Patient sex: F
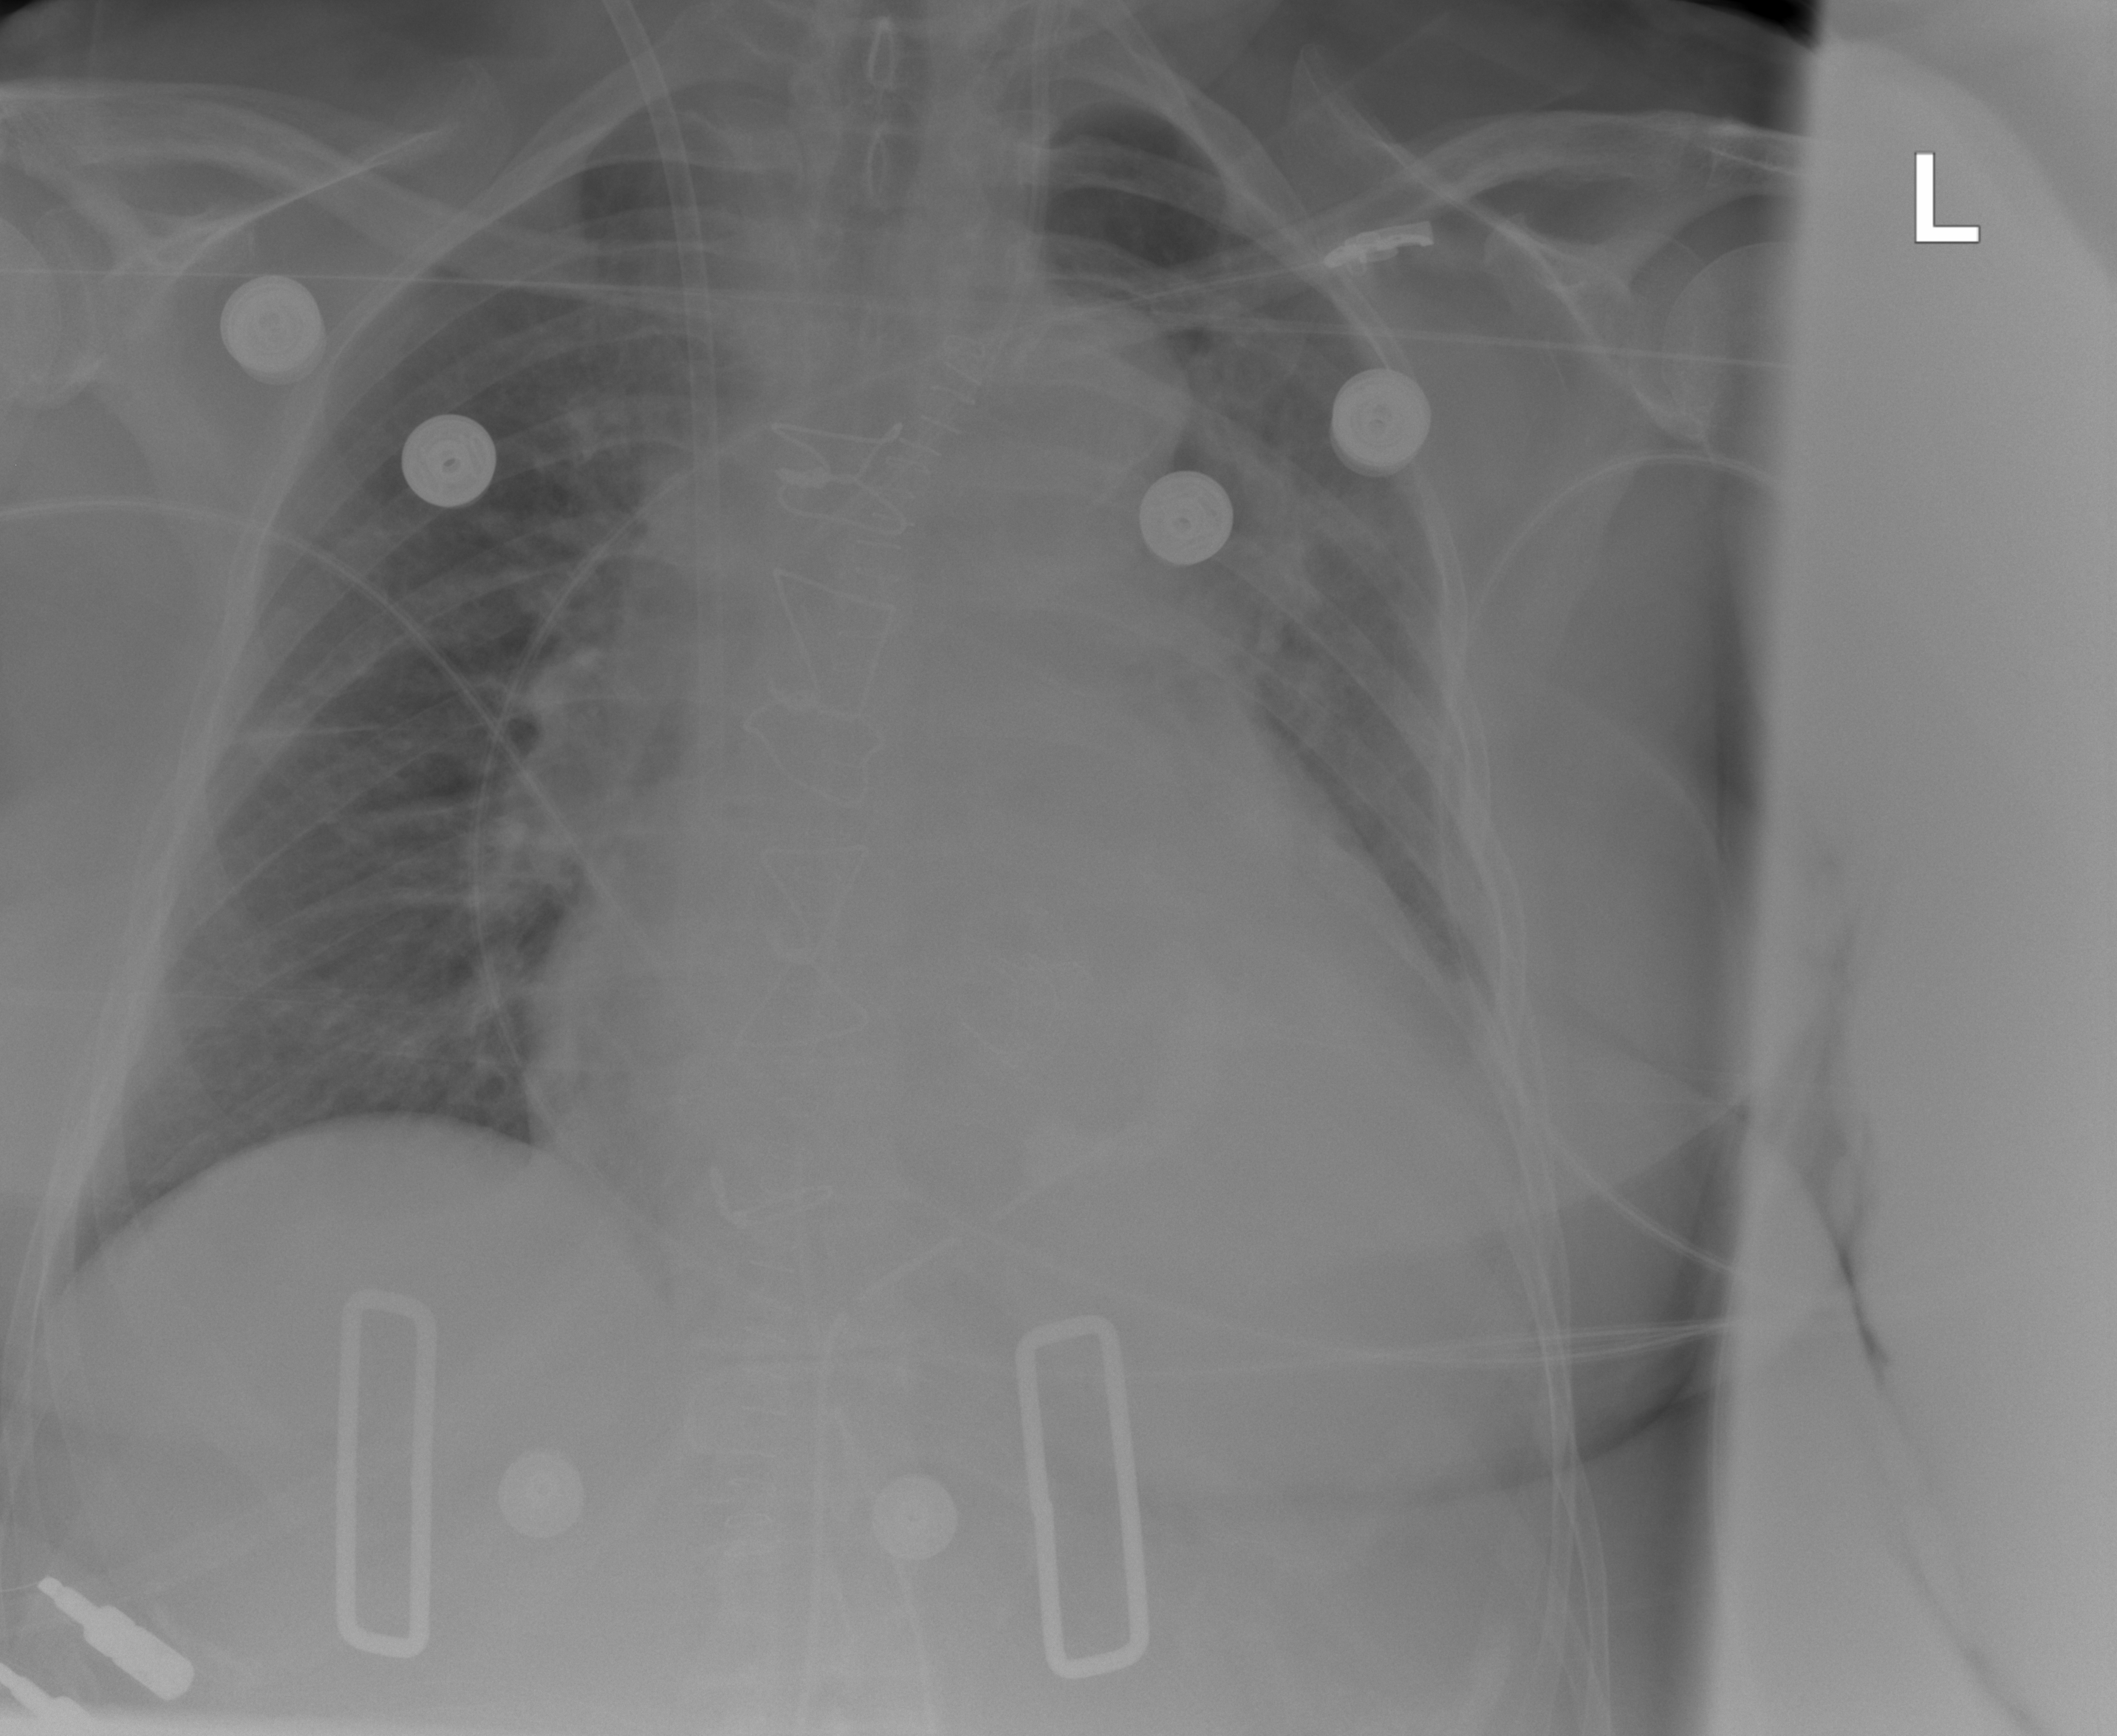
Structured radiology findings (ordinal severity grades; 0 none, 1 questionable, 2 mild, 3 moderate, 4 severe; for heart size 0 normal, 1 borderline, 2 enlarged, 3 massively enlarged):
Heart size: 3
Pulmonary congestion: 0
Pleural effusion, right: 0
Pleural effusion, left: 0
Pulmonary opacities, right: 2
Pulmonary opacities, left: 0
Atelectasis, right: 0
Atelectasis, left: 0